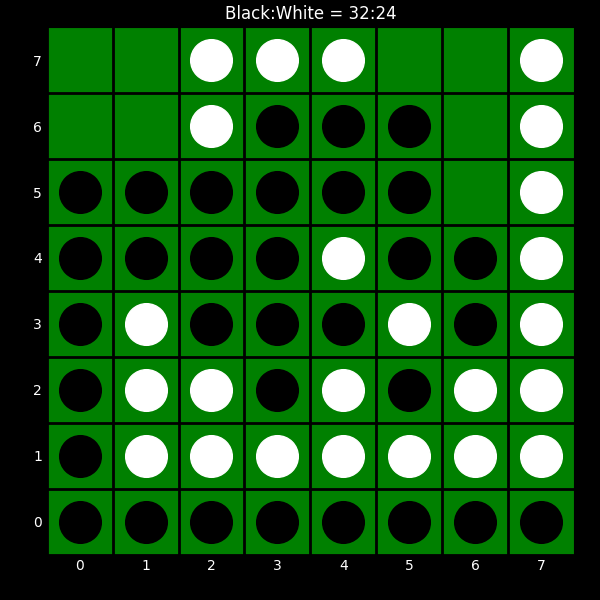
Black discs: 32
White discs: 24